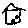
Label: house